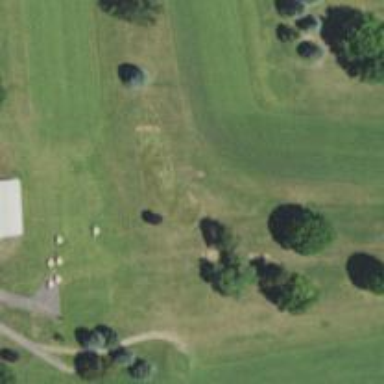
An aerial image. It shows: View of golf hole.